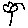
Label: flower